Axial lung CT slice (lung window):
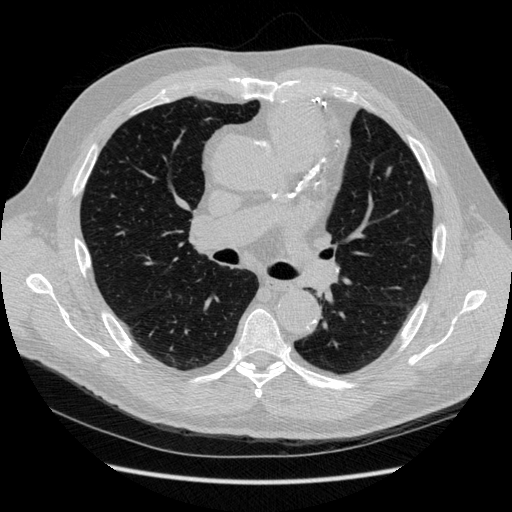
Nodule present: no